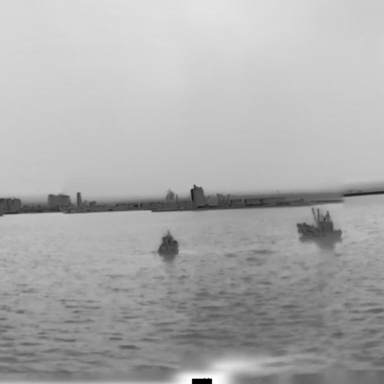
There are two bulk_carriers in the infrared image.